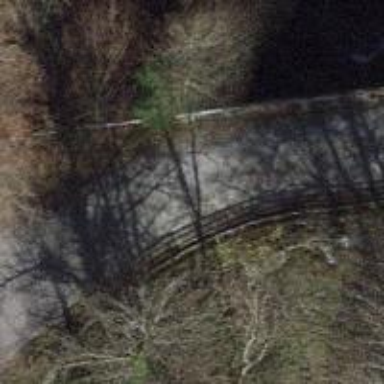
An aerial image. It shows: Unclassified road with bridge.